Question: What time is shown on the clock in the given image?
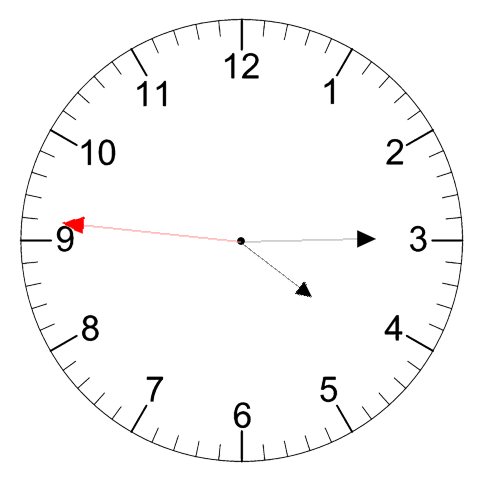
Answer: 04:14:46